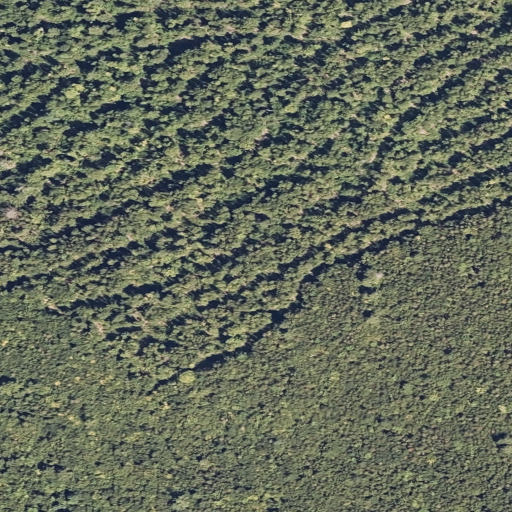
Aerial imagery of ridge(s) in Maine named Woodchopping Ridge containing deciduous forest, mixed forest, and shrub